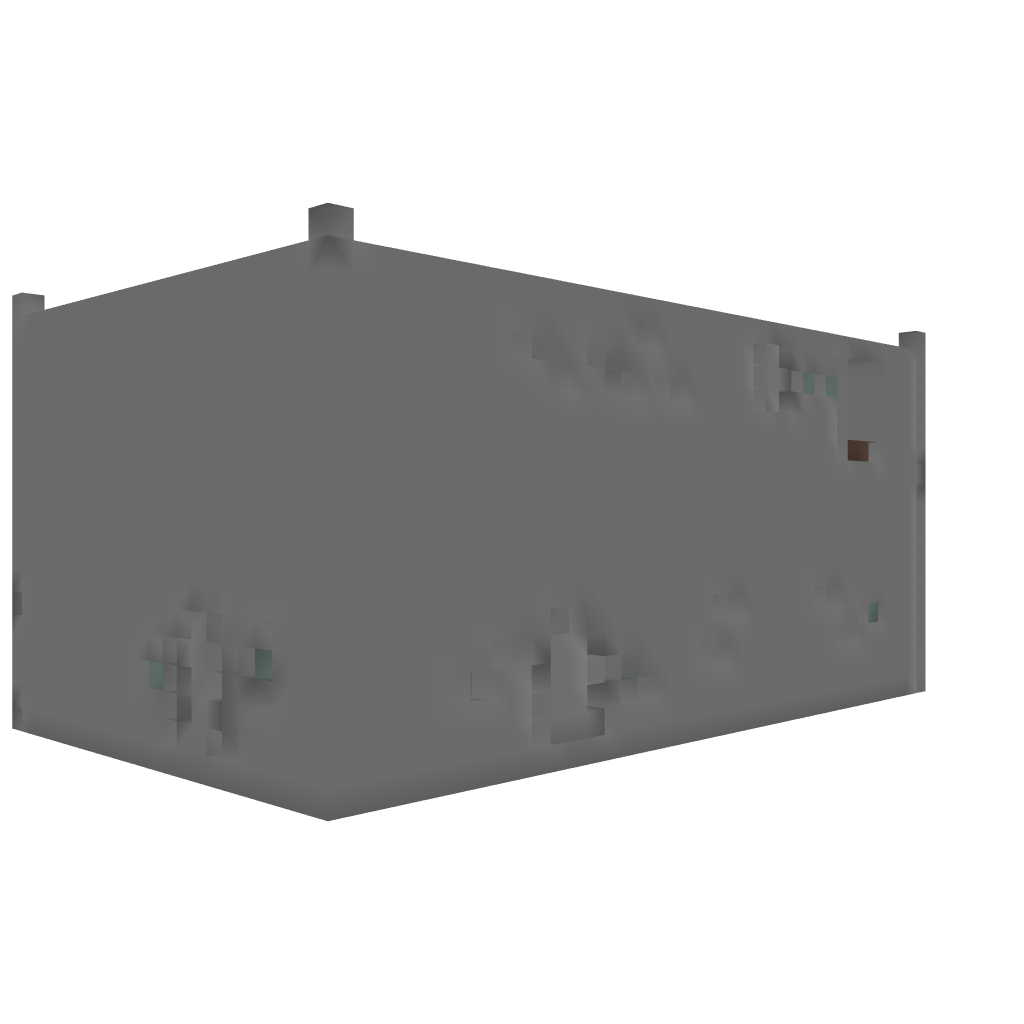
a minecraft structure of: Graveyard Dungeon